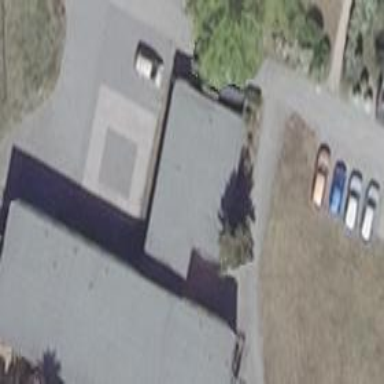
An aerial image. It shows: Kindergarten building.